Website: crate-barrel
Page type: billing-address
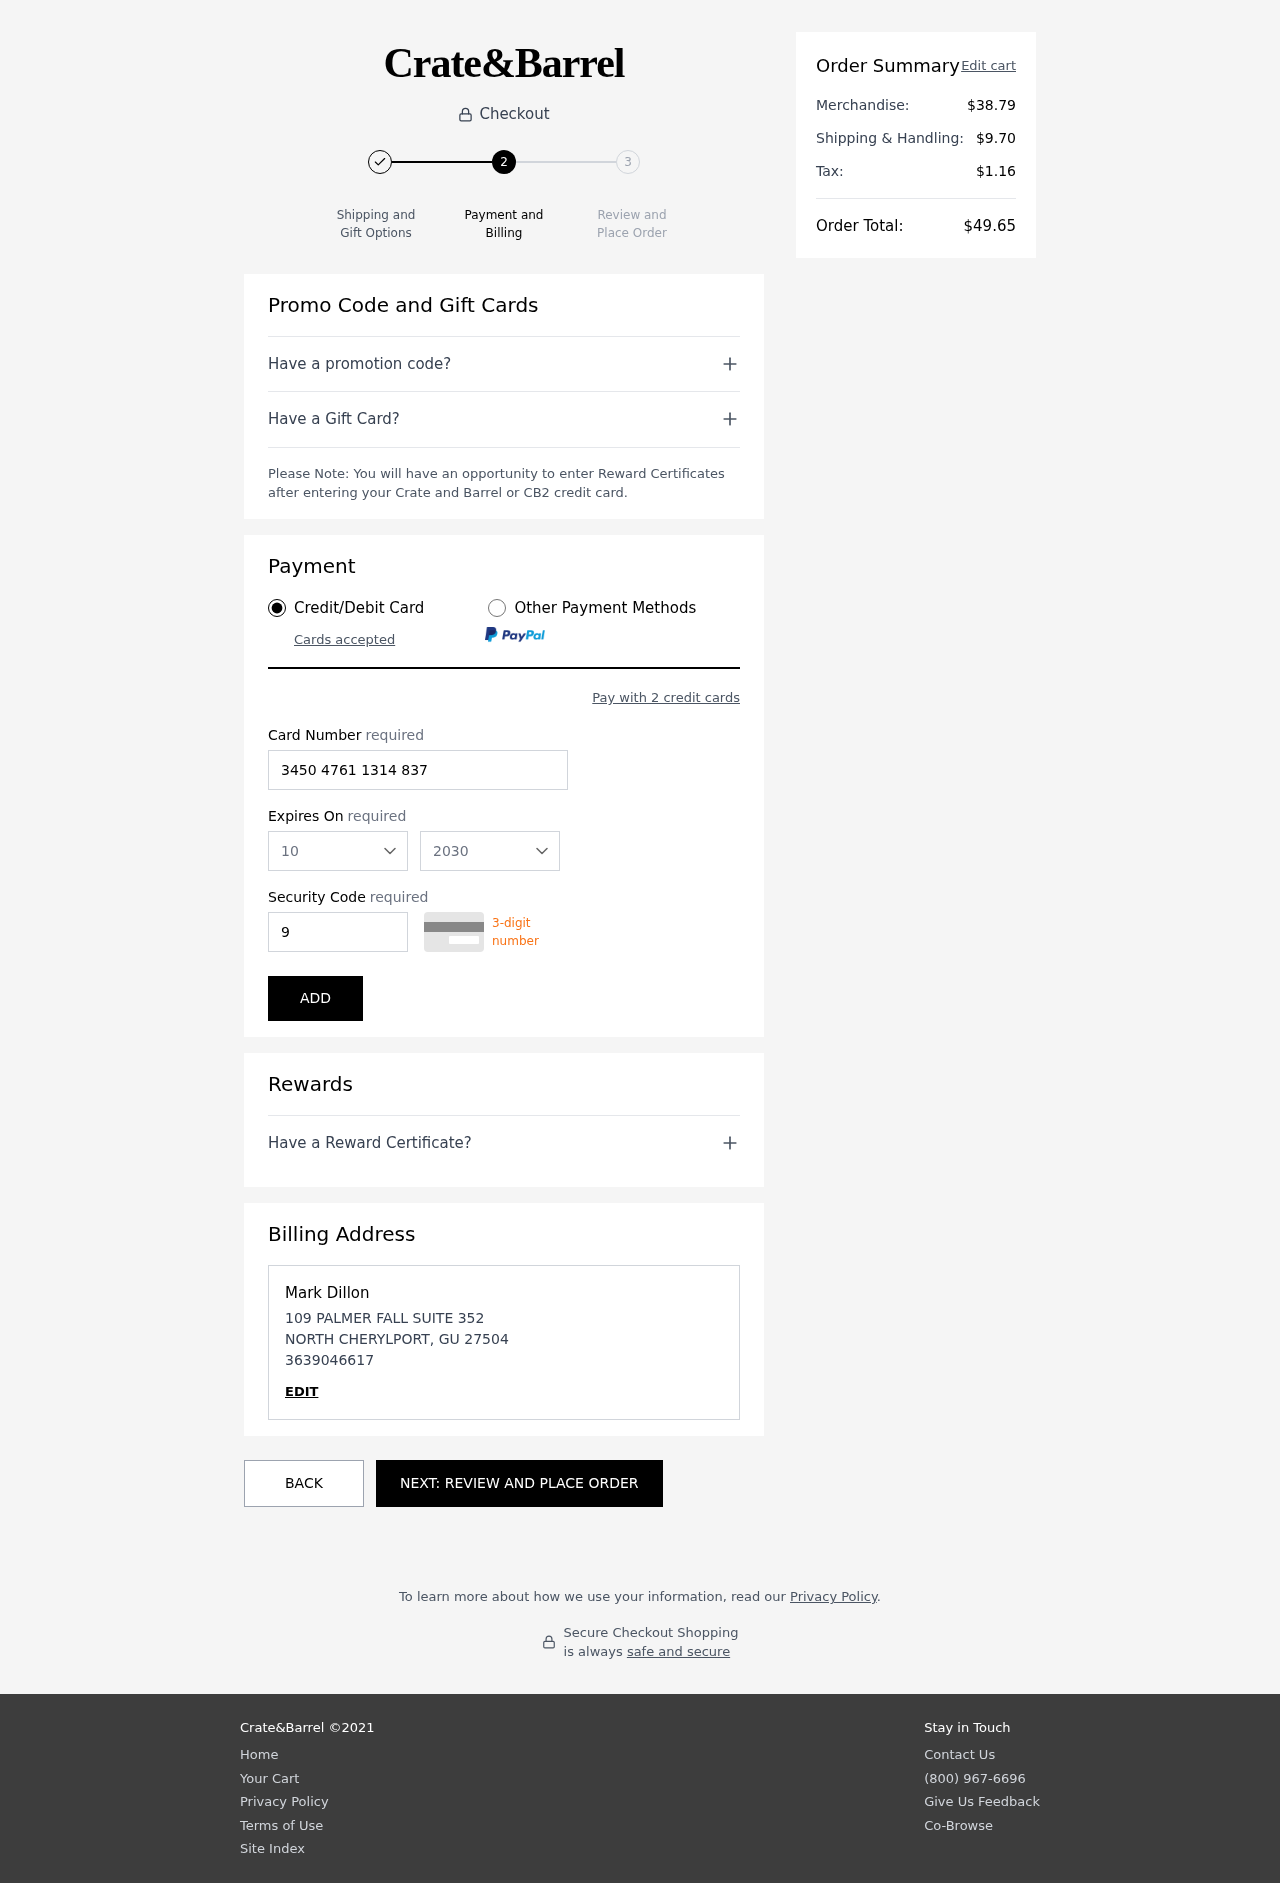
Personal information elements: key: PII_CARD_CVV
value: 9469
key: PII_CARD_EXPIRY_MONTH
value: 10
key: PII_CARD_EXPIRY_YEAR
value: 30
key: PII_CARD_NUMBER
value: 3450 4761 1314 837
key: PII_CITY
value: NORTH CHERYLPORT
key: PII_FULLNAME
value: Mark Dillon
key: PII_PHONE
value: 3639046617
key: PII_POSTCODE
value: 27504
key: PII_STATE_ABBR
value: GU
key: PII_STREET
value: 109 PALMER FALL SUITE 352
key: PII_FIRSTNAME
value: Mark
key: PII_LASTNAME
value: Dillon
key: PII_PHONE_LINE
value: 6617
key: PII_PHONE_SUFFIX
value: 6617
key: PII_STATE
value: GU
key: PII_POSTCODE_FULL
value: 27504
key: PII_PHONE2
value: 3639046617
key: PII_PHONE3
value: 3639046617
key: PII_FULLNAME2
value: Mark Dillon
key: PII_FULLNAME3
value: Mark Dillon
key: PII_FIRSTNAME2
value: Mark
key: PII_FIRSTNAME3
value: Mark
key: PII_LASTNAME2
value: Dillon
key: PII_LASTNAME3
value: Dillon
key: PII_FIRSTNAME_DERIVED
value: Mark
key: PII_LASTNAME_DERIVED
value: Dillon
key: PII_PHONE_NUMERIC
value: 3639046617
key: PII_PHONE_LINE_NUMERIC
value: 6617
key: PII_PHONE_SUFFIX_NUMERIC
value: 6617
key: PII_POSTCODE_NUMERIC
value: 27504
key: PII_PHONE2_NUMERIC
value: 3639046617
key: PII_PHONE3_NUMERIC
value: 3639046617
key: PII_FULLNAME_DERIVED
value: Mark Dillon
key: PII_NAME_FULL_DERIVED
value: Mark Dillon
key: PII_PHONE_DIGITS
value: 3639046617
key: PII_PHONE_LAST4
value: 6617
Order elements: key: ORDER_SUBTOTAL
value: $38.79
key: ORDER_SHIPPING_COST
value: $9.70
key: ORDER_TAX
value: $1.16
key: ORDER_TOTAL
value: $49.65